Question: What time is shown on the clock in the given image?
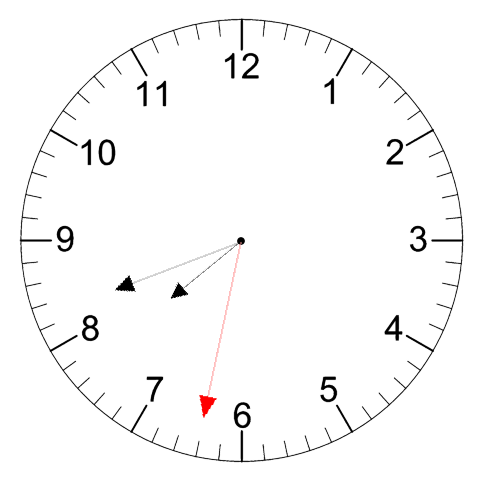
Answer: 07:41:32